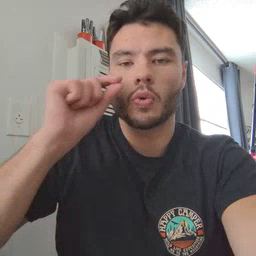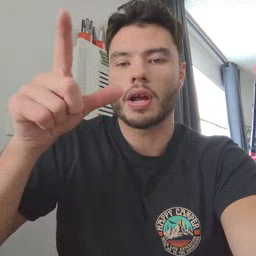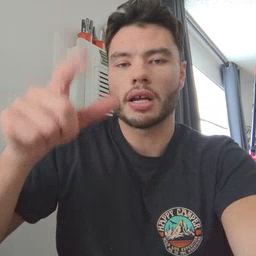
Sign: awake